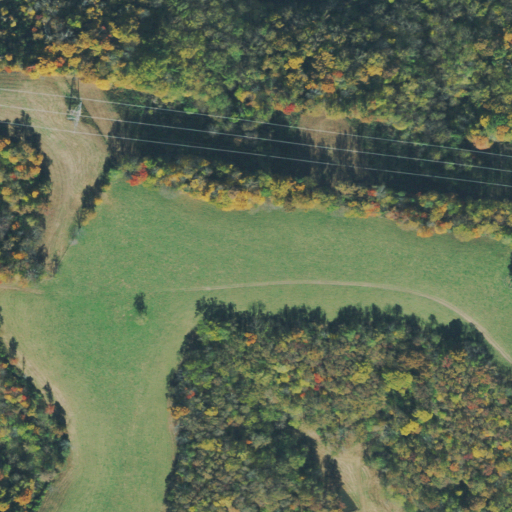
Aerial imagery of ridge(s) in Tennessee named Wallace Ridge containing deciduous forest, pasture, and shrub